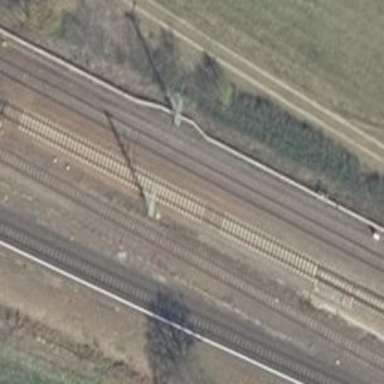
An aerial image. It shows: Railway yard.